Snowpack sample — Buffalo Mountain, Silverthorne, Colorado, USA (2/22/26, 2:02 PM MST)
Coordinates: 39.622, -106.113
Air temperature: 33 °F
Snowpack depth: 63 cm
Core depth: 30 cm
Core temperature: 26.6 °F
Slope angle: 11°, slope face: 116°
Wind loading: low
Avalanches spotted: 0
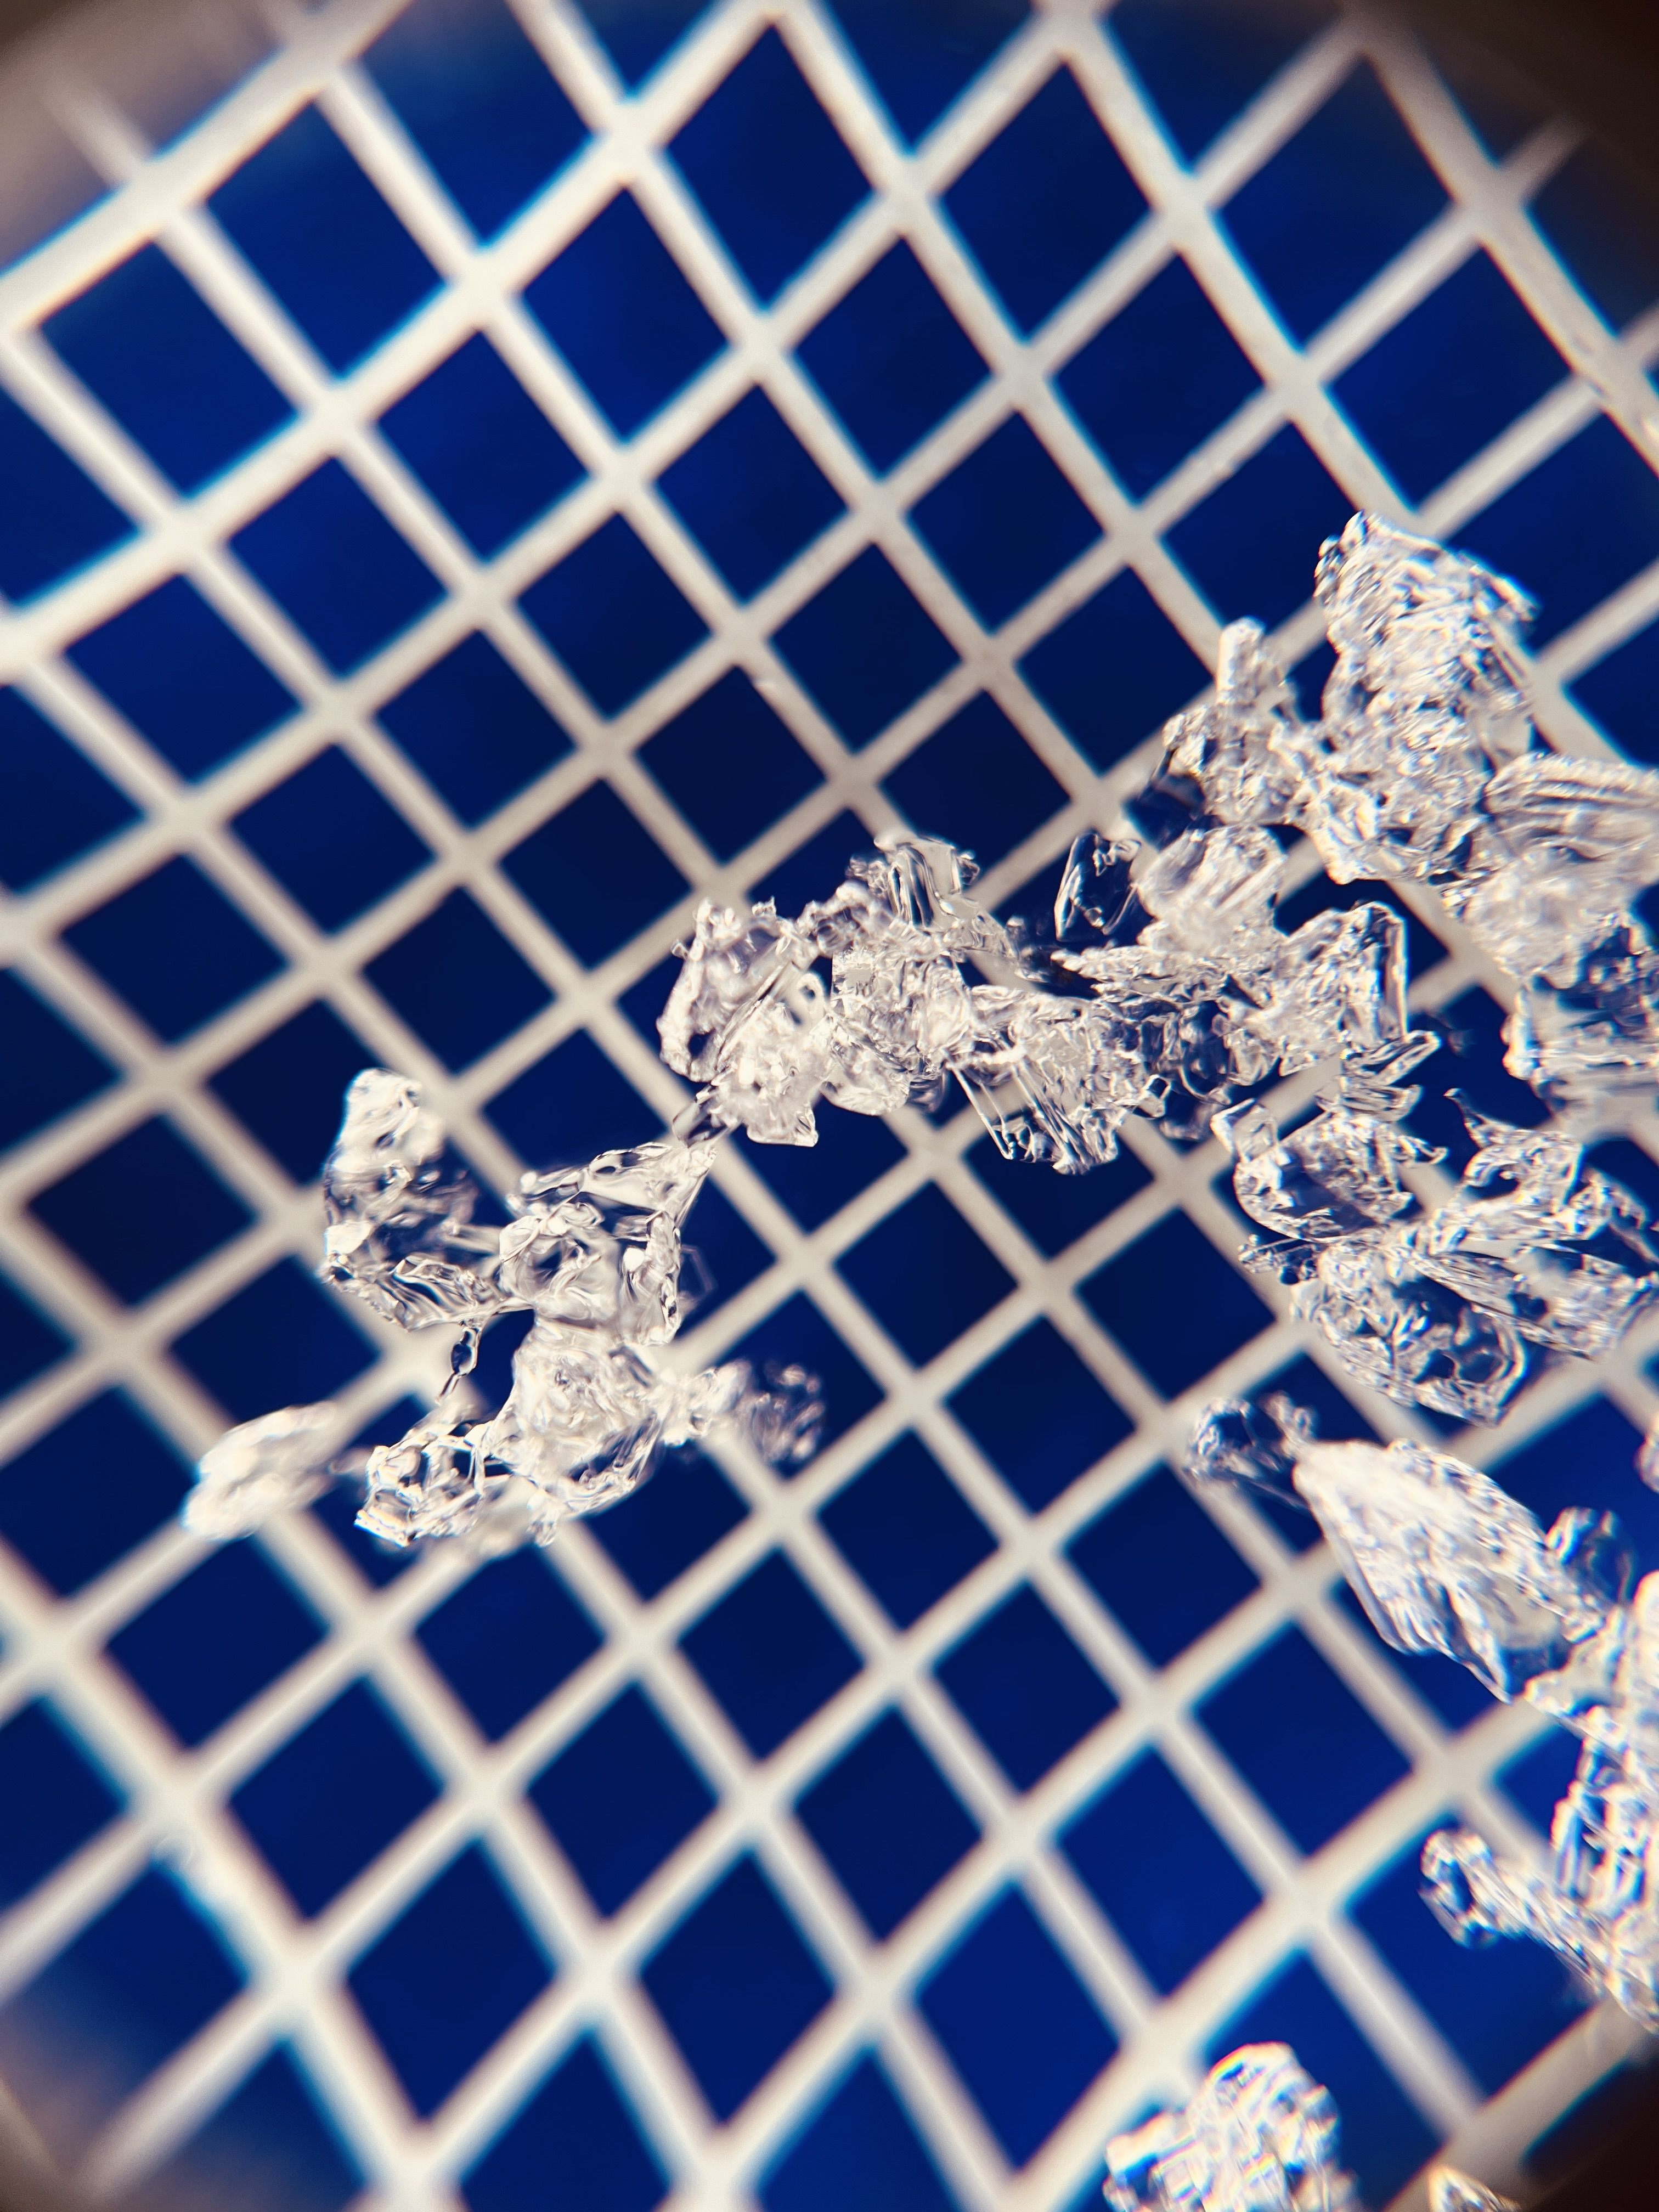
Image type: magnified_profile
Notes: In a firebreak similar to site 1, minimal wind loading with no spotted avalanches (not many faces in view though)